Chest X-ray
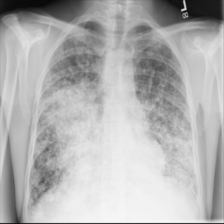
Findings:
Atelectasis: negative
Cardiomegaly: negative
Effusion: negative
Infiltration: negative
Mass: negative
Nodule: negative
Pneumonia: negative
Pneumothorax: negative
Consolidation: positive
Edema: negative
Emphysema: negative
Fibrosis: negative
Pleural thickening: negative
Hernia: negative